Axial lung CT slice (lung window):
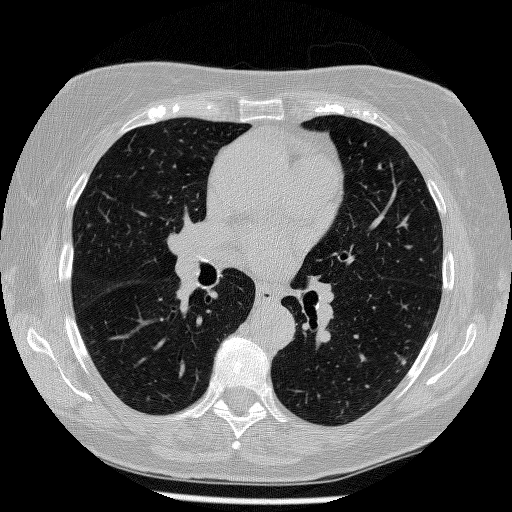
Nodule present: yes
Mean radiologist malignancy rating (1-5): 4